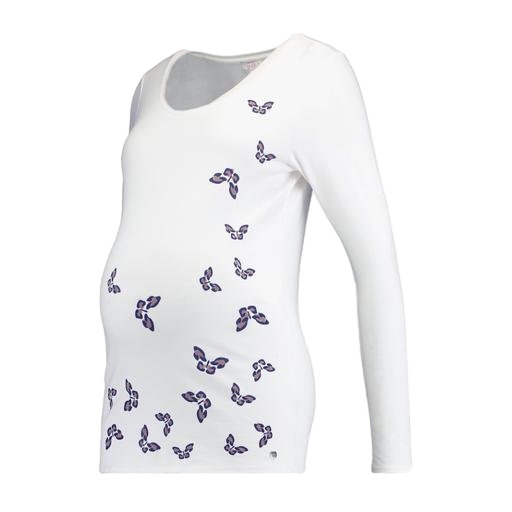
blue maternity top embroidery, white diane maternity top, white butterfly-print t-shirt only macy, white background